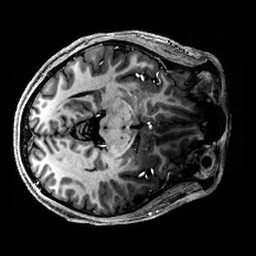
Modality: T1w
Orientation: axial
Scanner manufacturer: siemens
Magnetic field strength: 6.98 T
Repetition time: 5 s
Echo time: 0.00343 s